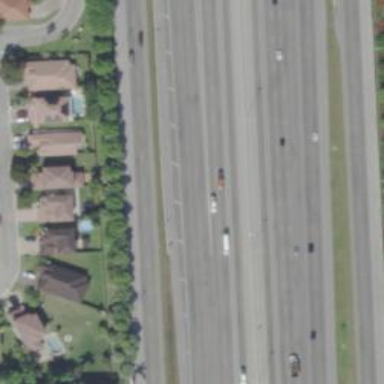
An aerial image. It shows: Asphalt motorway.